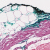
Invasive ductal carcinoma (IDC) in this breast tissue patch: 0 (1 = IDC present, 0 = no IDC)